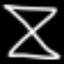
Label: hourglass